Question: I've created this pie chart: <URL>.
The size of elements is the way I want, but the spacement is too big.
- I tried changing margins:'''
marginTop:-150,
marginBottom:0,
'''
But it whether approaches the title or the legend,it depends on which margin I change.
- -
I don't know what else to do.
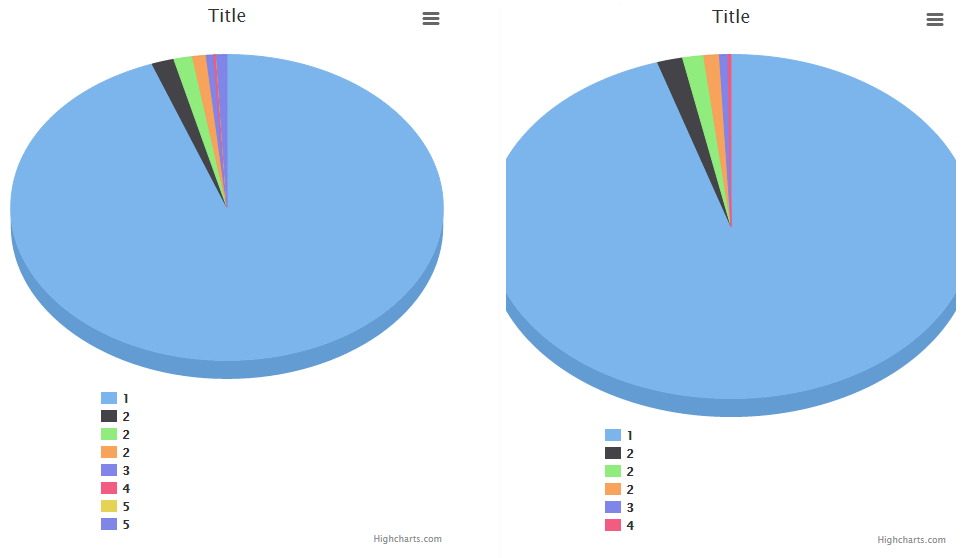
Answer: It was not the perfect solution, since the spacement is still big sometimes, but what I ended up doing was to chose the appropriate parameters to a given situation and I changed the height depending on the number of elements in the legend:
'''
$height_graph = 400 +20*$n_elements_legend;
'''